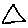
Label: triangle